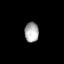
Tissue: lung
Cell type: Fibroblasts
Senescence score: 0.6111
Nuclear area (px): 274
Mean DAPI intensity: 171.551